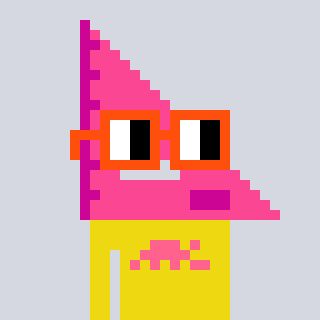
a pixel art character with square orange glasses, a squadron ruler-shaped head and a yellow-colored body on a cool background